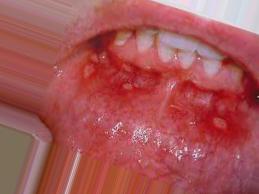
Condition: Mouth Ulcer